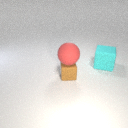
small brown rubber cube to the left of large cyan rubber cube